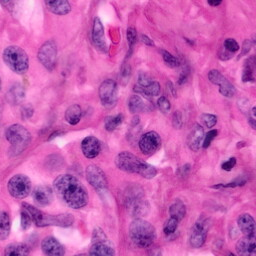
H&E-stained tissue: Pancreatic